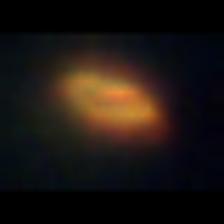
Taxon: Unknown_phyto
Group: Unknown